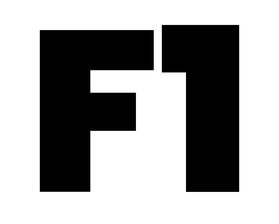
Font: Poppins-Black